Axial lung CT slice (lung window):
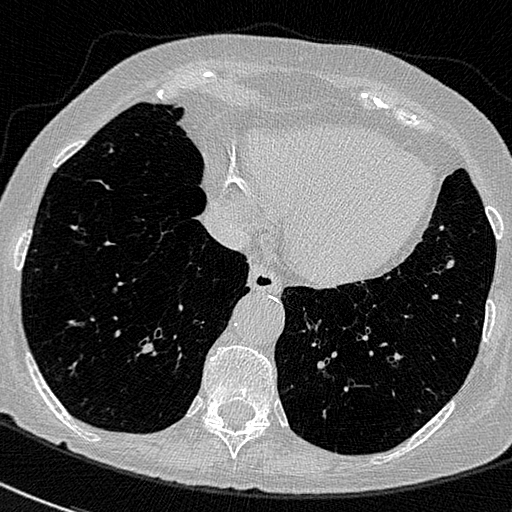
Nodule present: no